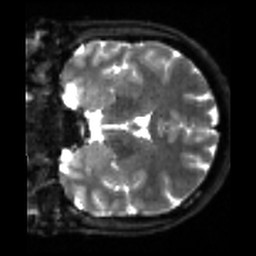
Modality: sbref
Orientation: coronal
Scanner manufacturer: siemens
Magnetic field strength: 3 T
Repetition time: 4 s
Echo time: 0.0594 s